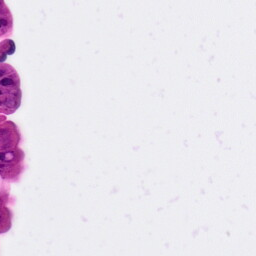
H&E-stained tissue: Pancreatic